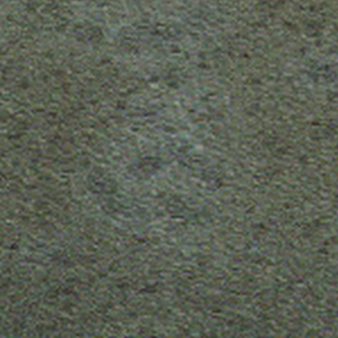
Label: other